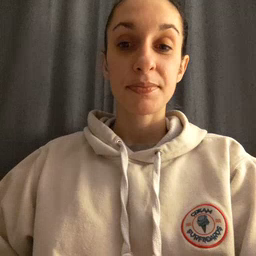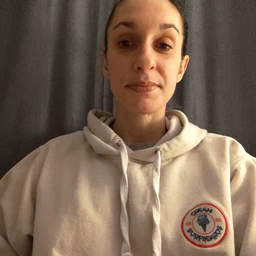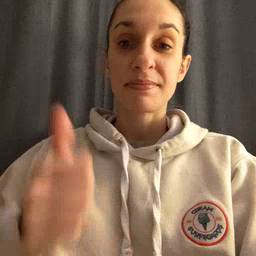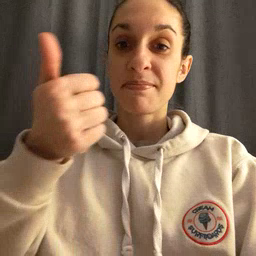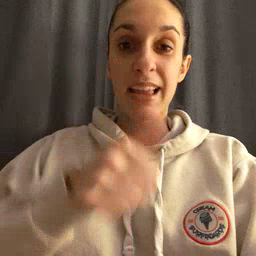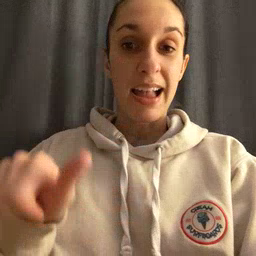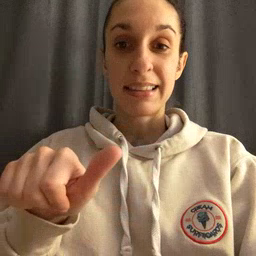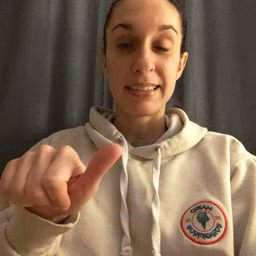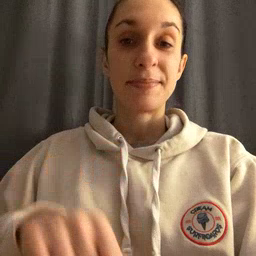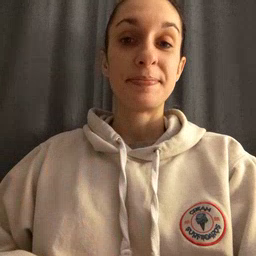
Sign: any